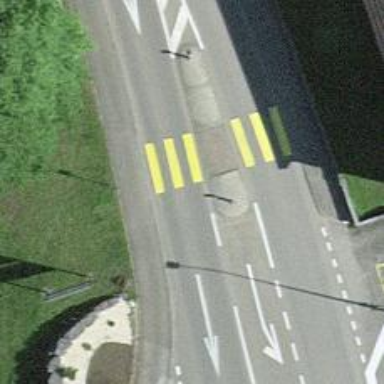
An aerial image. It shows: Marked crossing with pedestrian island.